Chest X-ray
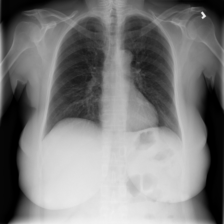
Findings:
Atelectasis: negative
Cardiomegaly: negative
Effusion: negative
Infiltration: negative
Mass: negative
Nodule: negative
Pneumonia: negative
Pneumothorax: negative
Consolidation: negative
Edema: negative
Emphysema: negative
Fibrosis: negative
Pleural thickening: negative
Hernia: negative